Interaction volume radius: 5 \u00c5
Interaction volume height: 15 \u00c5
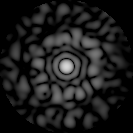
Disorder parameter: 0.898